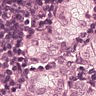
Metastatic tissue present: yes